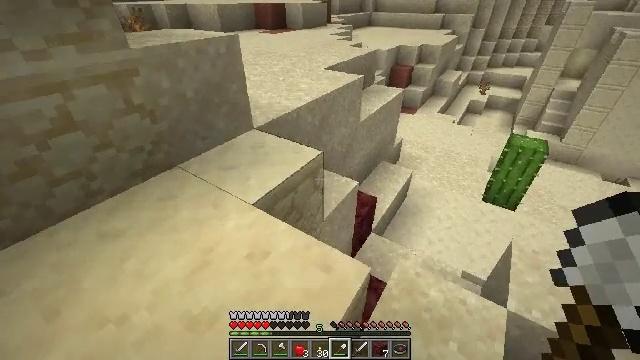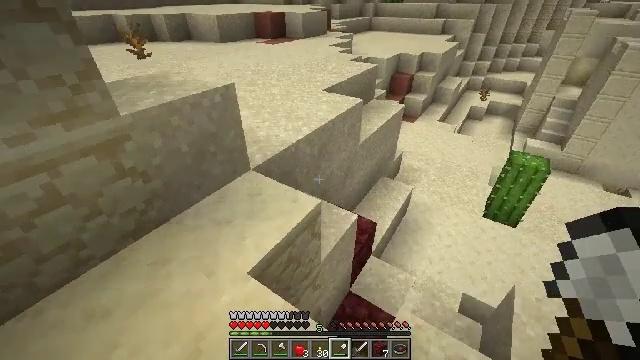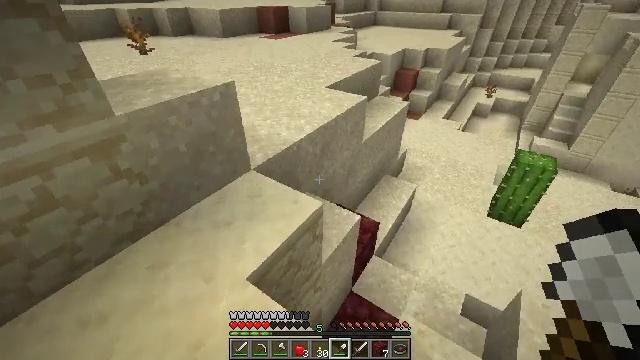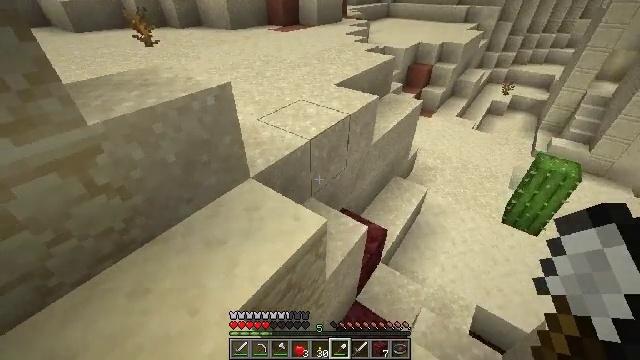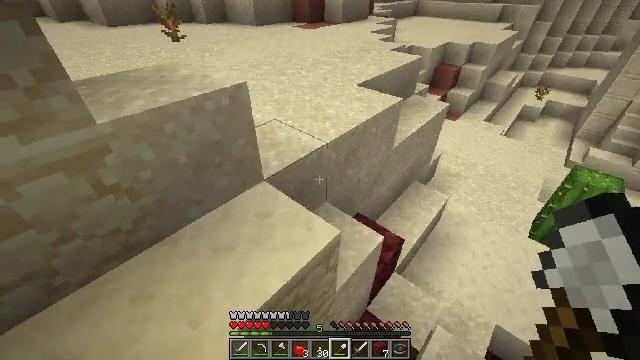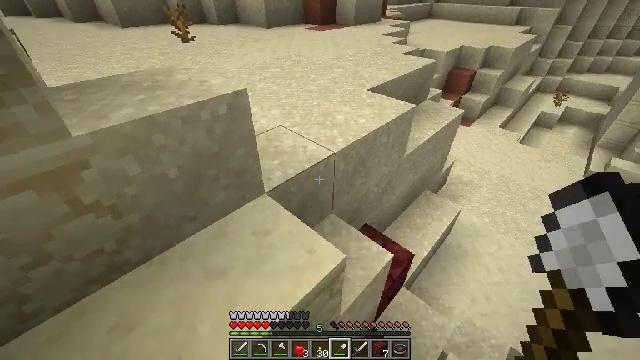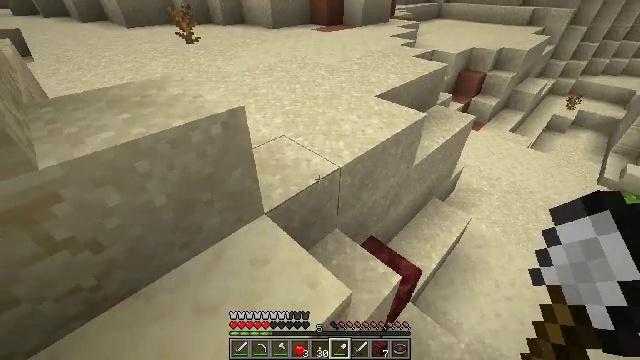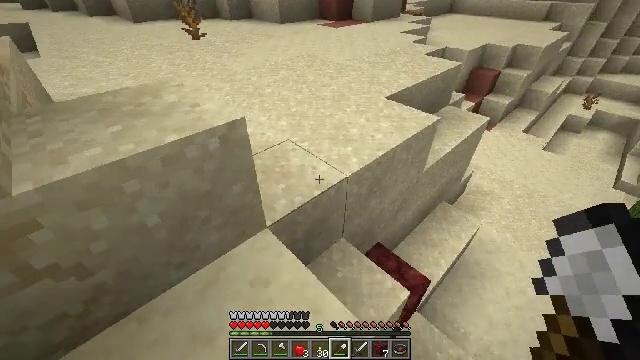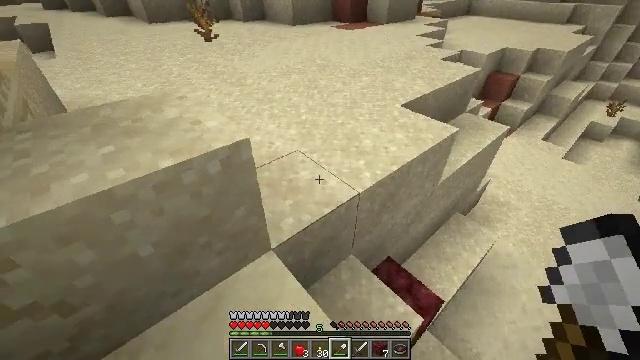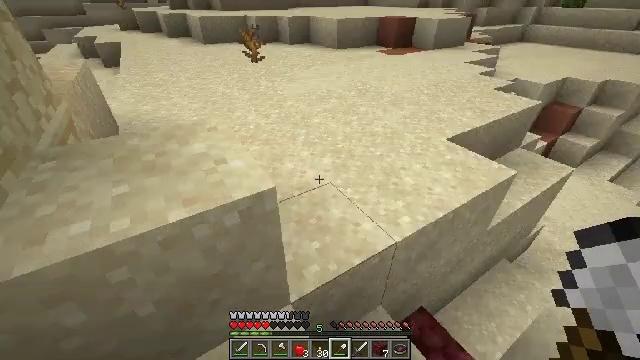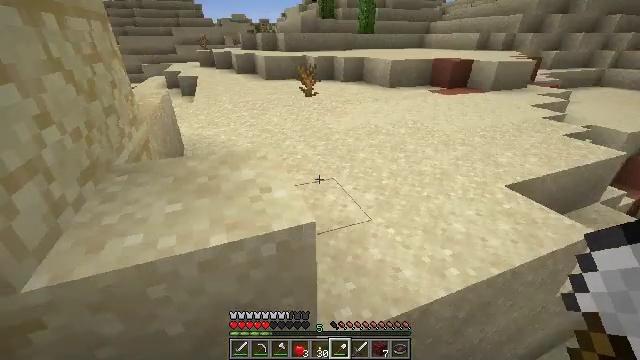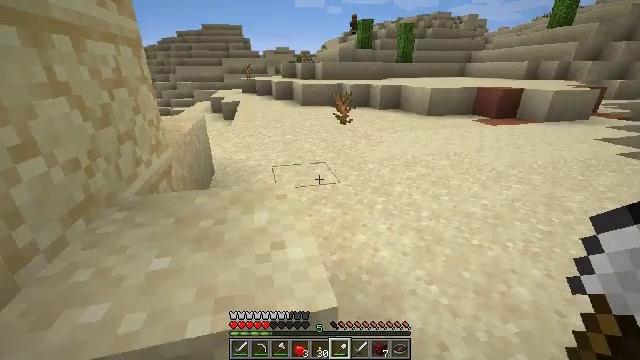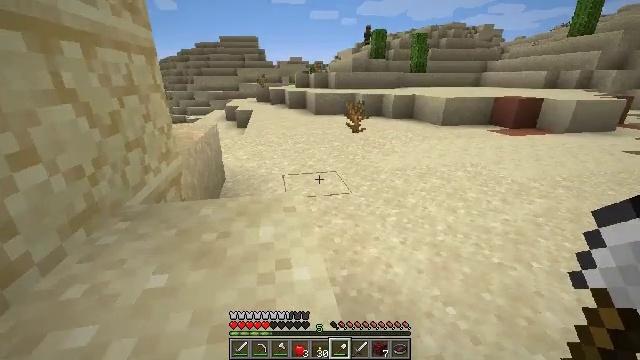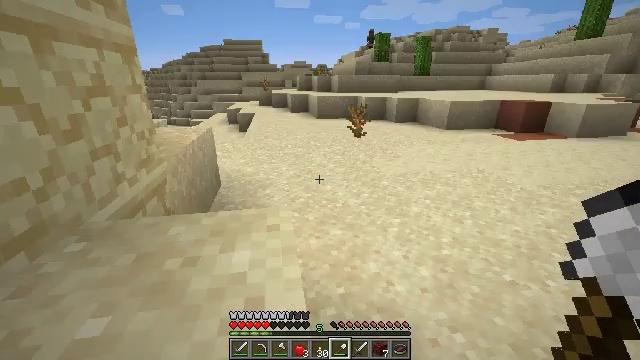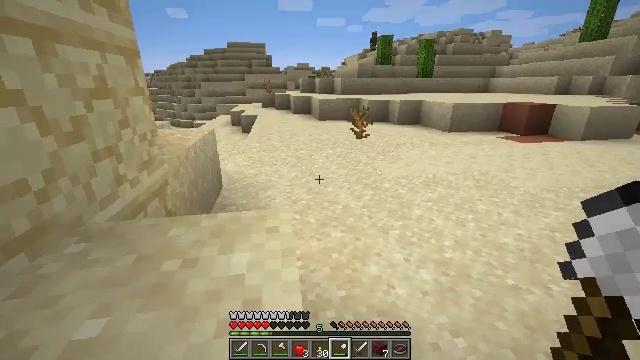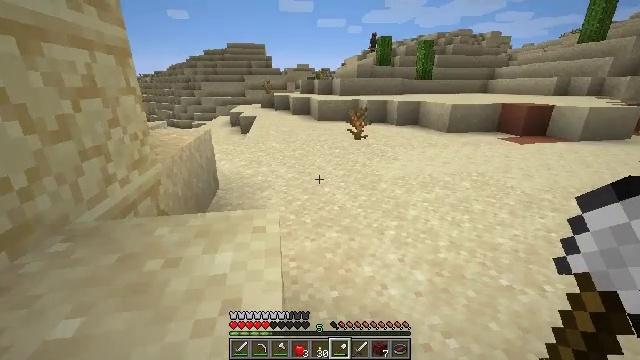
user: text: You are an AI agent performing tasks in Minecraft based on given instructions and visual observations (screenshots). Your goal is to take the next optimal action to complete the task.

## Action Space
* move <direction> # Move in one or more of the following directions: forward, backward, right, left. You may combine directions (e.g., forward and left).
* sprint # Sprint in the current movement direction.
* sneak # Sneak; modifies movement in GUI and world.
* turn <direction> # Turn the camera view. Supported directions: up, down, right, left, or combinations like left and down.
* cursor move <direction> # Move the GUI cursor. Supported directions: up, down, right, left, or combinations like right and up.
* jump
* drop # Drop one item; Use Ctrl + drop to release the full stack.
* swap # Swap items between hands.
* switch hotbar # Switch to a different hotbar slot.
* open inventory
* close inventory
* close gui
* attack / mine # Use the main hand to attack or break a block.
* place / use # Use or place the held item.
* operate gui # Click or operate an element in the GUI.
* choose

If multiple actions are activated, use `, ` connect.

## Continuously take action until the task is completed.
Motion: motion action
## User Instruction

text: Gather a dead bush.
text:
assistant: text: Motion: move forward
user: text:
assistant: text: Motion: move forward
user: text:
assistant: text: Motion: move forward, turn left and down
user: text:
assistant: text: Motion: move forward, turn left
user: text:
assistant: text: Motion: move forward, turn left
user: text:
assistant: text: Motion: move forward, turn left
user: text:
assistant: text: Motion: move forward, turn left
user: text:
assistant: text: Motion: move forward, turn left
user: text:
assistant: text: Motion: move forward, turn left and up
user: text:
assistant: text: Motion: move forward, turn left and up
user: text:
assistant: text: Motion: move forward, turn left and up
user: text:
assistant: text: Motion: move forward, turn left and up
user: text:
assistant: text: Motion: move forward
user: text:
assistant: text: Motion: move forward
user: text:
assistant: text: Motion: move forward
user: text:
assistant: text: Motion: move forward
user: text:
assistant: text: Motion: move forward
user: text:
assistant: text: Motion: move forward
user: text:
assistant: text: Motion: move forward
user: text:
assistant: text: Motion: move forward
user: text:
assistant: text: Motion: move forward, turn right and up
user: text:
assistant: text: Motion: move forward, turn right and up
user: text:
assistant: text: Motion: move forward, turn right and up
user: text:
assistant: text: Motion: move forward
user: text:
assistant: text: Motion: move forward, jump
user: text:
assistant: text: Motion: move forward, jump
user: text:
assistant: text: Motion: move forward, turn right and up, jump
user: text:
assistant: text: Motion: move forward, turn right and up, jump
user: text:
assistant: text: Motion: move forward, turn right
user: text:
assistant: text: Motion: move forward, turn right